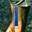
Label: 1